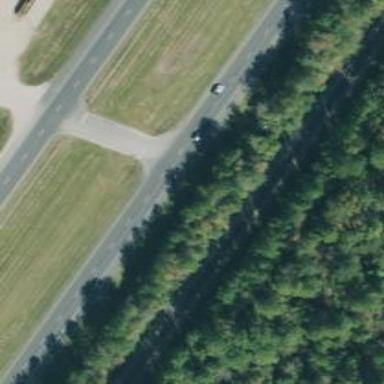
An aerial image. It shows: Trunk link road with asphalt surface.